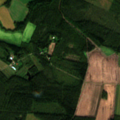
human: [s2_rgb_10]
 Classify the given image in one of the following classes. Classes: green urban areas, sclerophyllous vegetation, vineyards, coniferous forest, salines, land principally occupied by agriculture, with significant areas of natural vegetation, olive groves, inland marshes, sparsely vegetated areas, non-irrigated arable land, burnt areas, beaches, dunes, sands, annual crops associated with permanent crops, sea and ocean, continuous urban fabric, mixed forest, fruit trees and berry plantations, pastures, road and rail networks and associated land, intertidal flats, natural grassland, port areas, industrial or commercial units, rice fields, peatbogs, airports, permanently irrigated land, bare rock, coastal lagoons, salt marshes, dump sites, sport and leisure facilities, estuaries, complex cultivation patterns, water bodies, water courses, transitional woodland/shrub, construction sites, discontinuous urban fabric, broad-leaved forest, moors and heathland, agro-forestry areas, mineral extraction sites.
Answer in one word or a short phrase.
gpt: non-irrigated arable land, land principally occupied by agriculture, with significant areas of natural vegetation, coniferous forest, mixed forest, transitional woodland/shrub